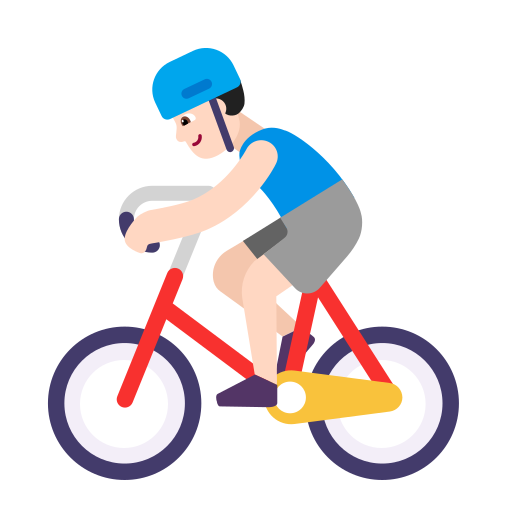
man biking flat light